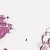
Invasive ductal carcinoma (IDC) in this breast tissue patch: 0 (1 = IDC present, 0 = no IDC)